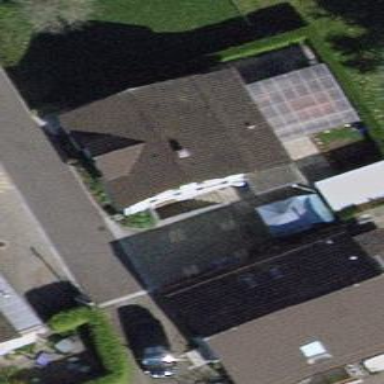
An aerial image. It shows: Detached building with gabled roof.